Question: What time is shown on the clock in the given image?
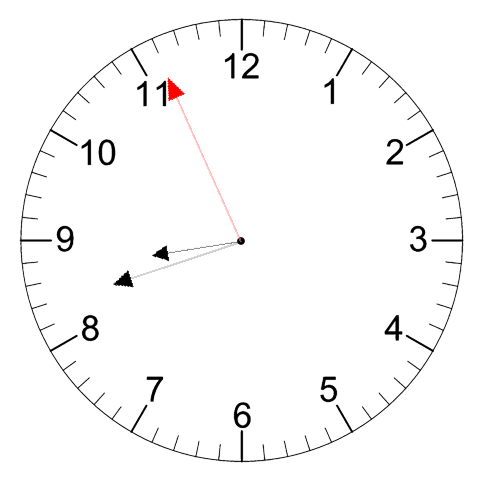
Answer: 08:41:56